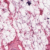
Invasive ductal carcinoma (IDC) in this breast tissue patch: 0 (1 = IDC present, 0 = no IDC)